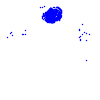
Particle: electron